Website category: jobs
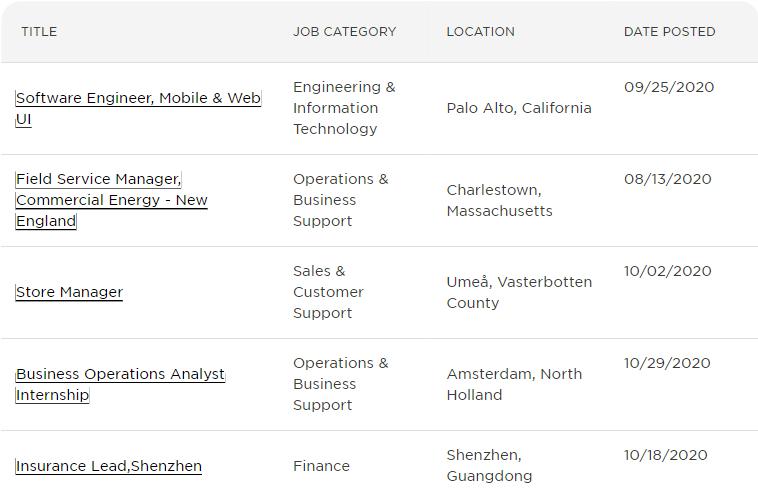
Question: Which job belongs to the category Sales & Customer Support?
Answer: Store Manager

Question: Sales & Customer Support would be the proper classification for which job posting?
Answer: Store Manager

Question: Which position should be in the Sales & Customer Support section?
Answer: Store Manager

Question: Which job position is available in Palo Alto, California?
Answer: Software Engineer, Mobile & Web UI

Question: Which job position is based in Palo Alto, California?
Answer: Software Engineer, Mobile & Web UI

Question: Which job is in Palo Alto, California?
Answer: Software Engineer, Mobile & Web UI

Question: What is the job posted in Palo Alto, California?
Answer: Software Engineer, Mobile & Web UI

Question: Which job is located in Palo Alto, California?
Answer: Software Engineer, Mobile & Web UI

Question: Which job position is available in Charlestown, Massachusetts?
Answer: Field Service Manager, Commercial Energy - New England

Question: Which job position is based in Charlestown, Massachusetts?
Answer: Field Service Manager, Commercial Energy - New England

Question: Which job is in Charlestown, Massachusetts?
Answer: Field Service Manager, Commercial Energy - New England

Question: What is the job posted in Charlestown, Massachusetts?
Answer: Field Service Manager, Commercial Energy - New England

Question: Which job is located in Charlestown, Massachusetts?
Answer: Field Service Manager, Commercial Energy - New England

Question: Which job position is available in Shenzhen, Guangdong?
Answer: Insurance Lead,Shenzhen

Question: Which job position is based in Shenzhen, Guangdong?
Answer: Insurance Lead,Shenzhen

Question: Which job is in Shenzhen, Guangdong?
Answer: Insurance Lead,Shenzhen

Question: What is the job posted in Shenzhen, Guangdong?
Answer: Insurance Lead,Shenzhen

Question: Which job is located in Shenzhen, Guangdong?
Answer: Insurance Lead,Shenzhen

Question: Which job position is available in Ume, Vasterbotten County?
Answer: Store Manager

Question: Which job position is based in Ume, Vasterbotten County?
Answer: Store Manager

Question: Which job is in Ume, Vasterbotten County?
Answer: Store Manager

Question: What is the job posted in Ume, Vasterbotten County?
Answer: Store Manager

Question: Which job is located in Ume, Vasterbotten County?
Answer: Store Manager

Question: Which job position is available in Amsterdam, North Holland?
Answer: Business Operations Analyst Internship

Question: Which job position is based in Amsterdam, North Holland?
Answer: Business Operations Analyst Internship

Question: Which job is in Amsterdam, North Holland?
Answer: Business Operations Analyst Internship

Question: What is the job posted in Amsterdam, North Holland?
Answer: Business Operations Analyst Internship

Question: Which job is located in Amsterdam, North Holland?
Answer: Business Operations Analyst Internship